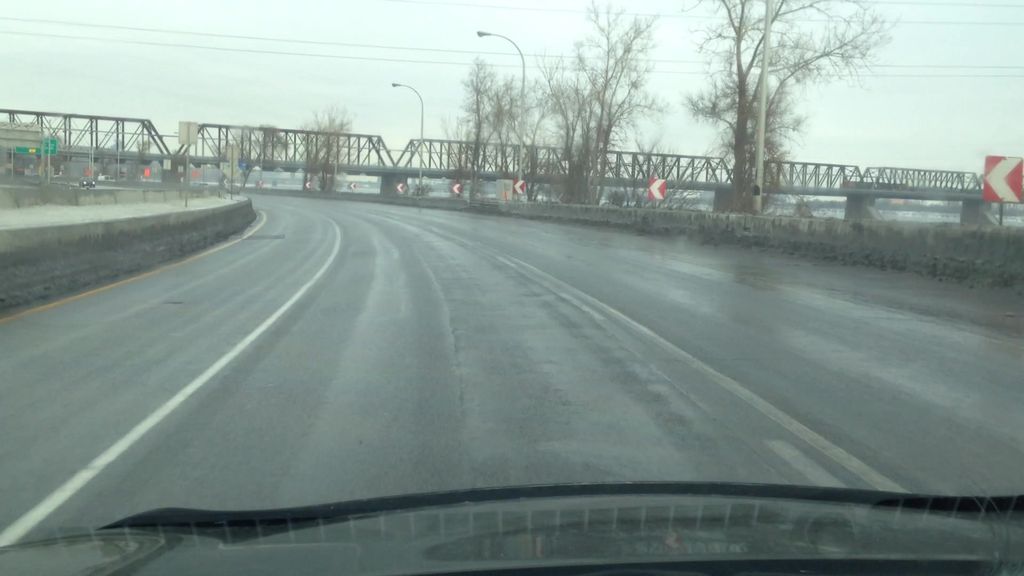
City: montreal